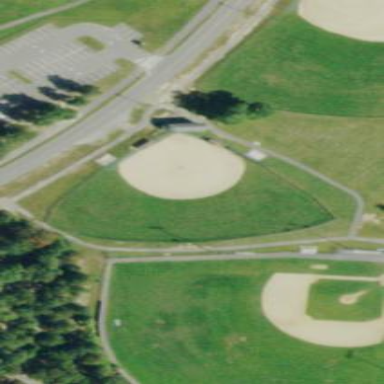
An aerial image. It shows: Baseball pitch for leisure land activities.